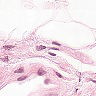
Metastatic tissue present: no